一年级 · 组合数学
笑笑、奇思、妙想本来有同样多的糖果, 他们分别吃了一些后, 下图是他们各自剩下的部分, 谁吃的糖果最多？（）。

C.

(4)
orim

8. _下面少得是 $(\quad)$.

B.

9._一个都没有写作 $(\quad)$.
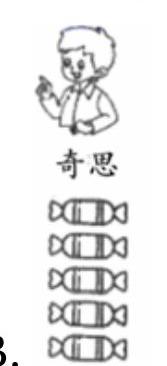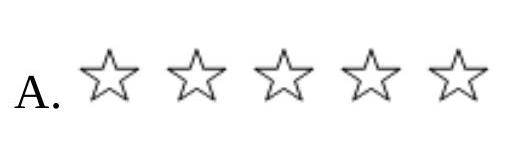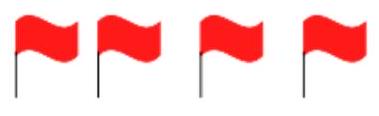
A. 10
B. 1
C. 0
答案: A